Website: bh-photo
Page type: payment
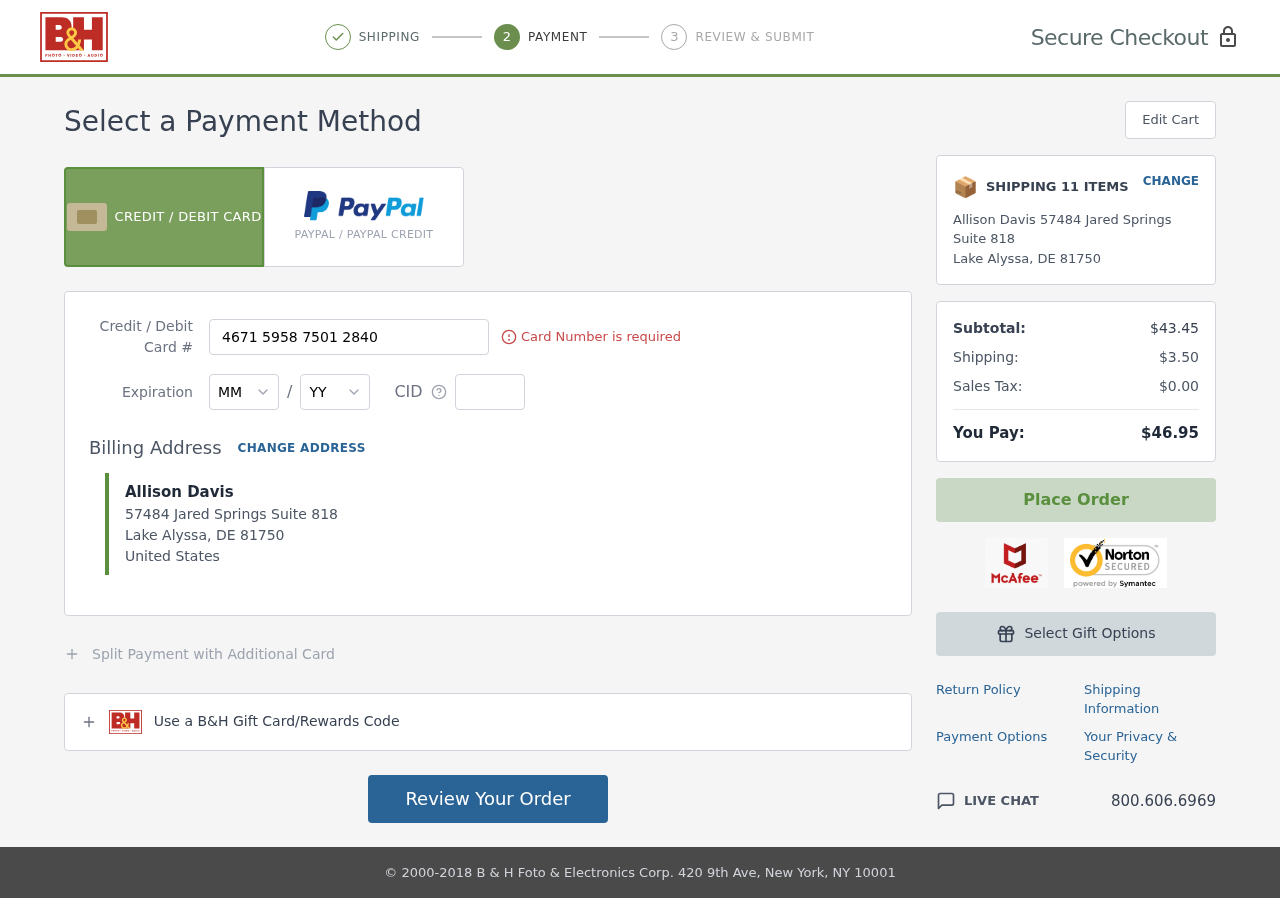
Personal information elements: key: PII_CARD_CVV
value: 827
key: PII_CARD_EXPIRY_MONTH
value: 11
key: PII_CARD_EXPIRY_YEAR
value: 29
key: PII_CARD_NUMBER
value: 4671 5958 7501 2840
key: PII_CITY
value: Lake Alyssa
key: PII_COUNTRY
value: United States
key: PII_FULLNAME
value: Allison Davis
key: PII_POSTCODE
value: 81750
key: PII_STATE_ABBR
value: DE
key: PII_STREET
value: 57484 Jared Springs Suite 818
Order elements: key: ORDER_NUM_ITEMS
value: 11
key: ORDER_SUBTOTAL
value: $43.45
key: ORDER_SHIPPING_COST
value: $3.50
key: ORDER_TAX
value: $0.00
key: ORDER_TOTAL
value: $46.95